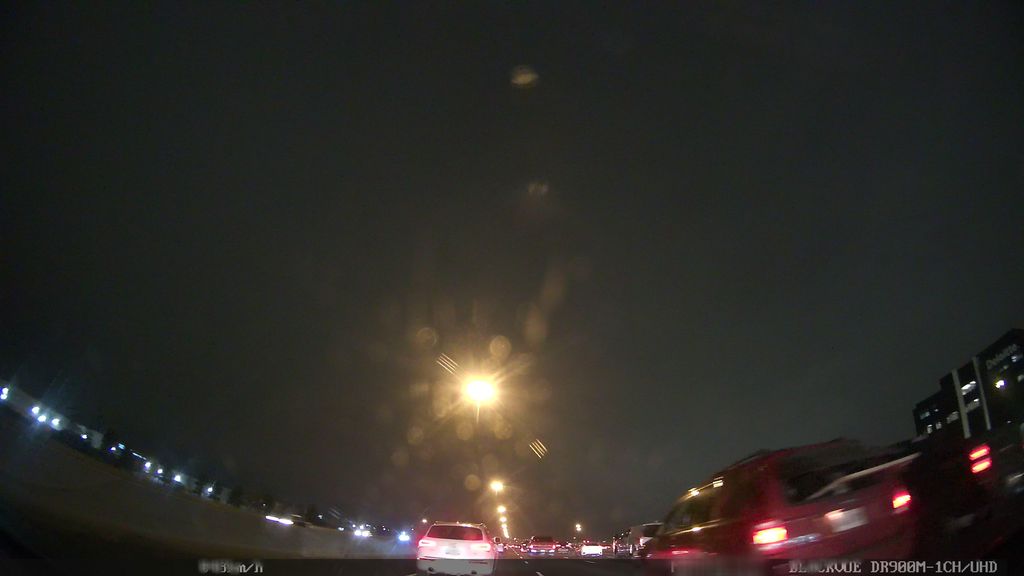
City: toronto